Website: home-depot
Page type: payment
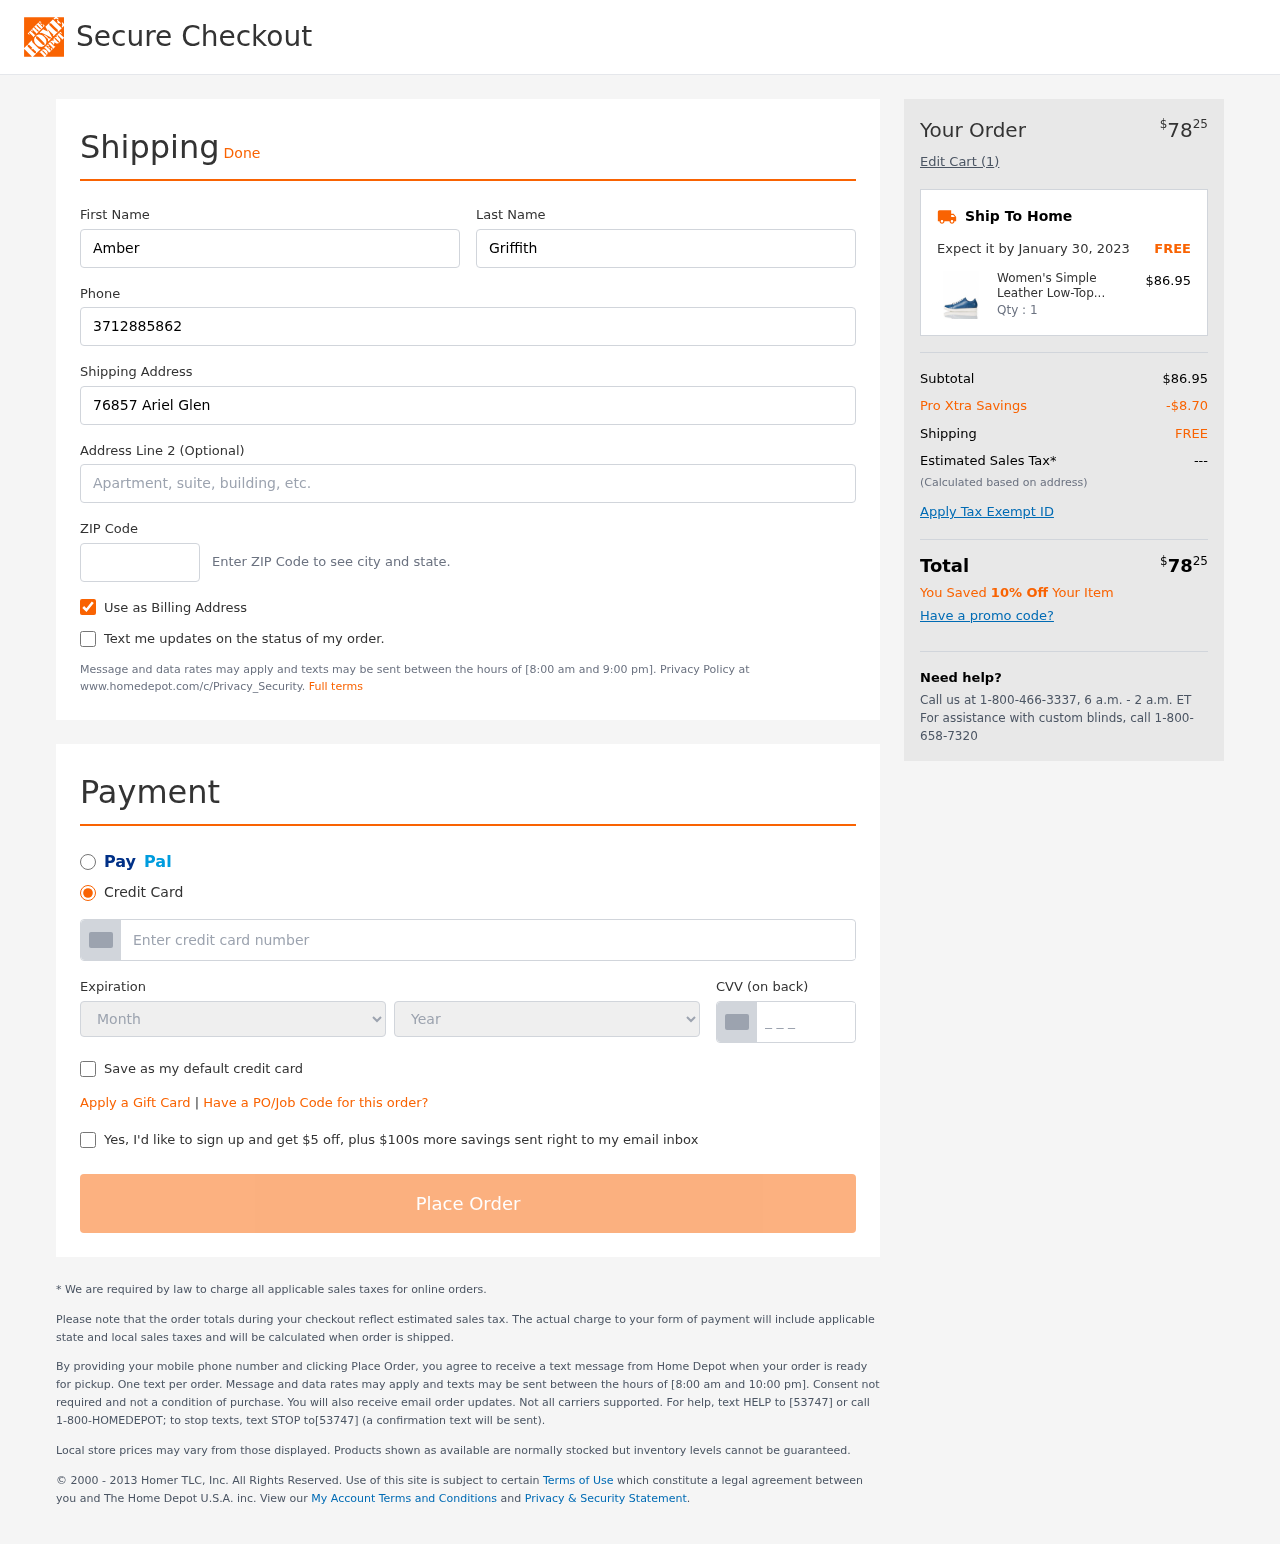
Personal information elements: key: PII_CARD_CVV
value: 631
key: PII_CARD_EXPIRY_MONTH
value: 11
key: PII_CARD_EXPIRY_YEAR
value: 27
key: PII_CARD_NUMBER
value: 4889 9309 8944 3441
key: PII_FIRSTNAME
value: Amber
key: PII_LASTNAME
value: Griffith
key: PII_PHONE
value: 3712885862
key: PII_POSTCODE
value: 41338
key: PII_STREET
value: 76857 Ariel Glen
Product elements: key: PRODUCT1_NAME
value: Women's Simple Leather Low-Top Sneakers, Light Blue, 10.5 US
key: PRODUCT1_PRICE
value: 86.95
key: PRODUCT1_QUANTITY
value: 1
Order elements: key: ORDER_TOTAL
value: $7825
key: ORDER_NUM_ITEMS
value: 1
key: ORDER_DELIVERY_DATE
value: January 30, 2023
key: ORDER_SUBTOTAL
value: $86.95
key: ORDER_DISCOUNT
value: -$8.70
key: ORDER_SHIPPING_COST
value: FREE